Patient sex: F
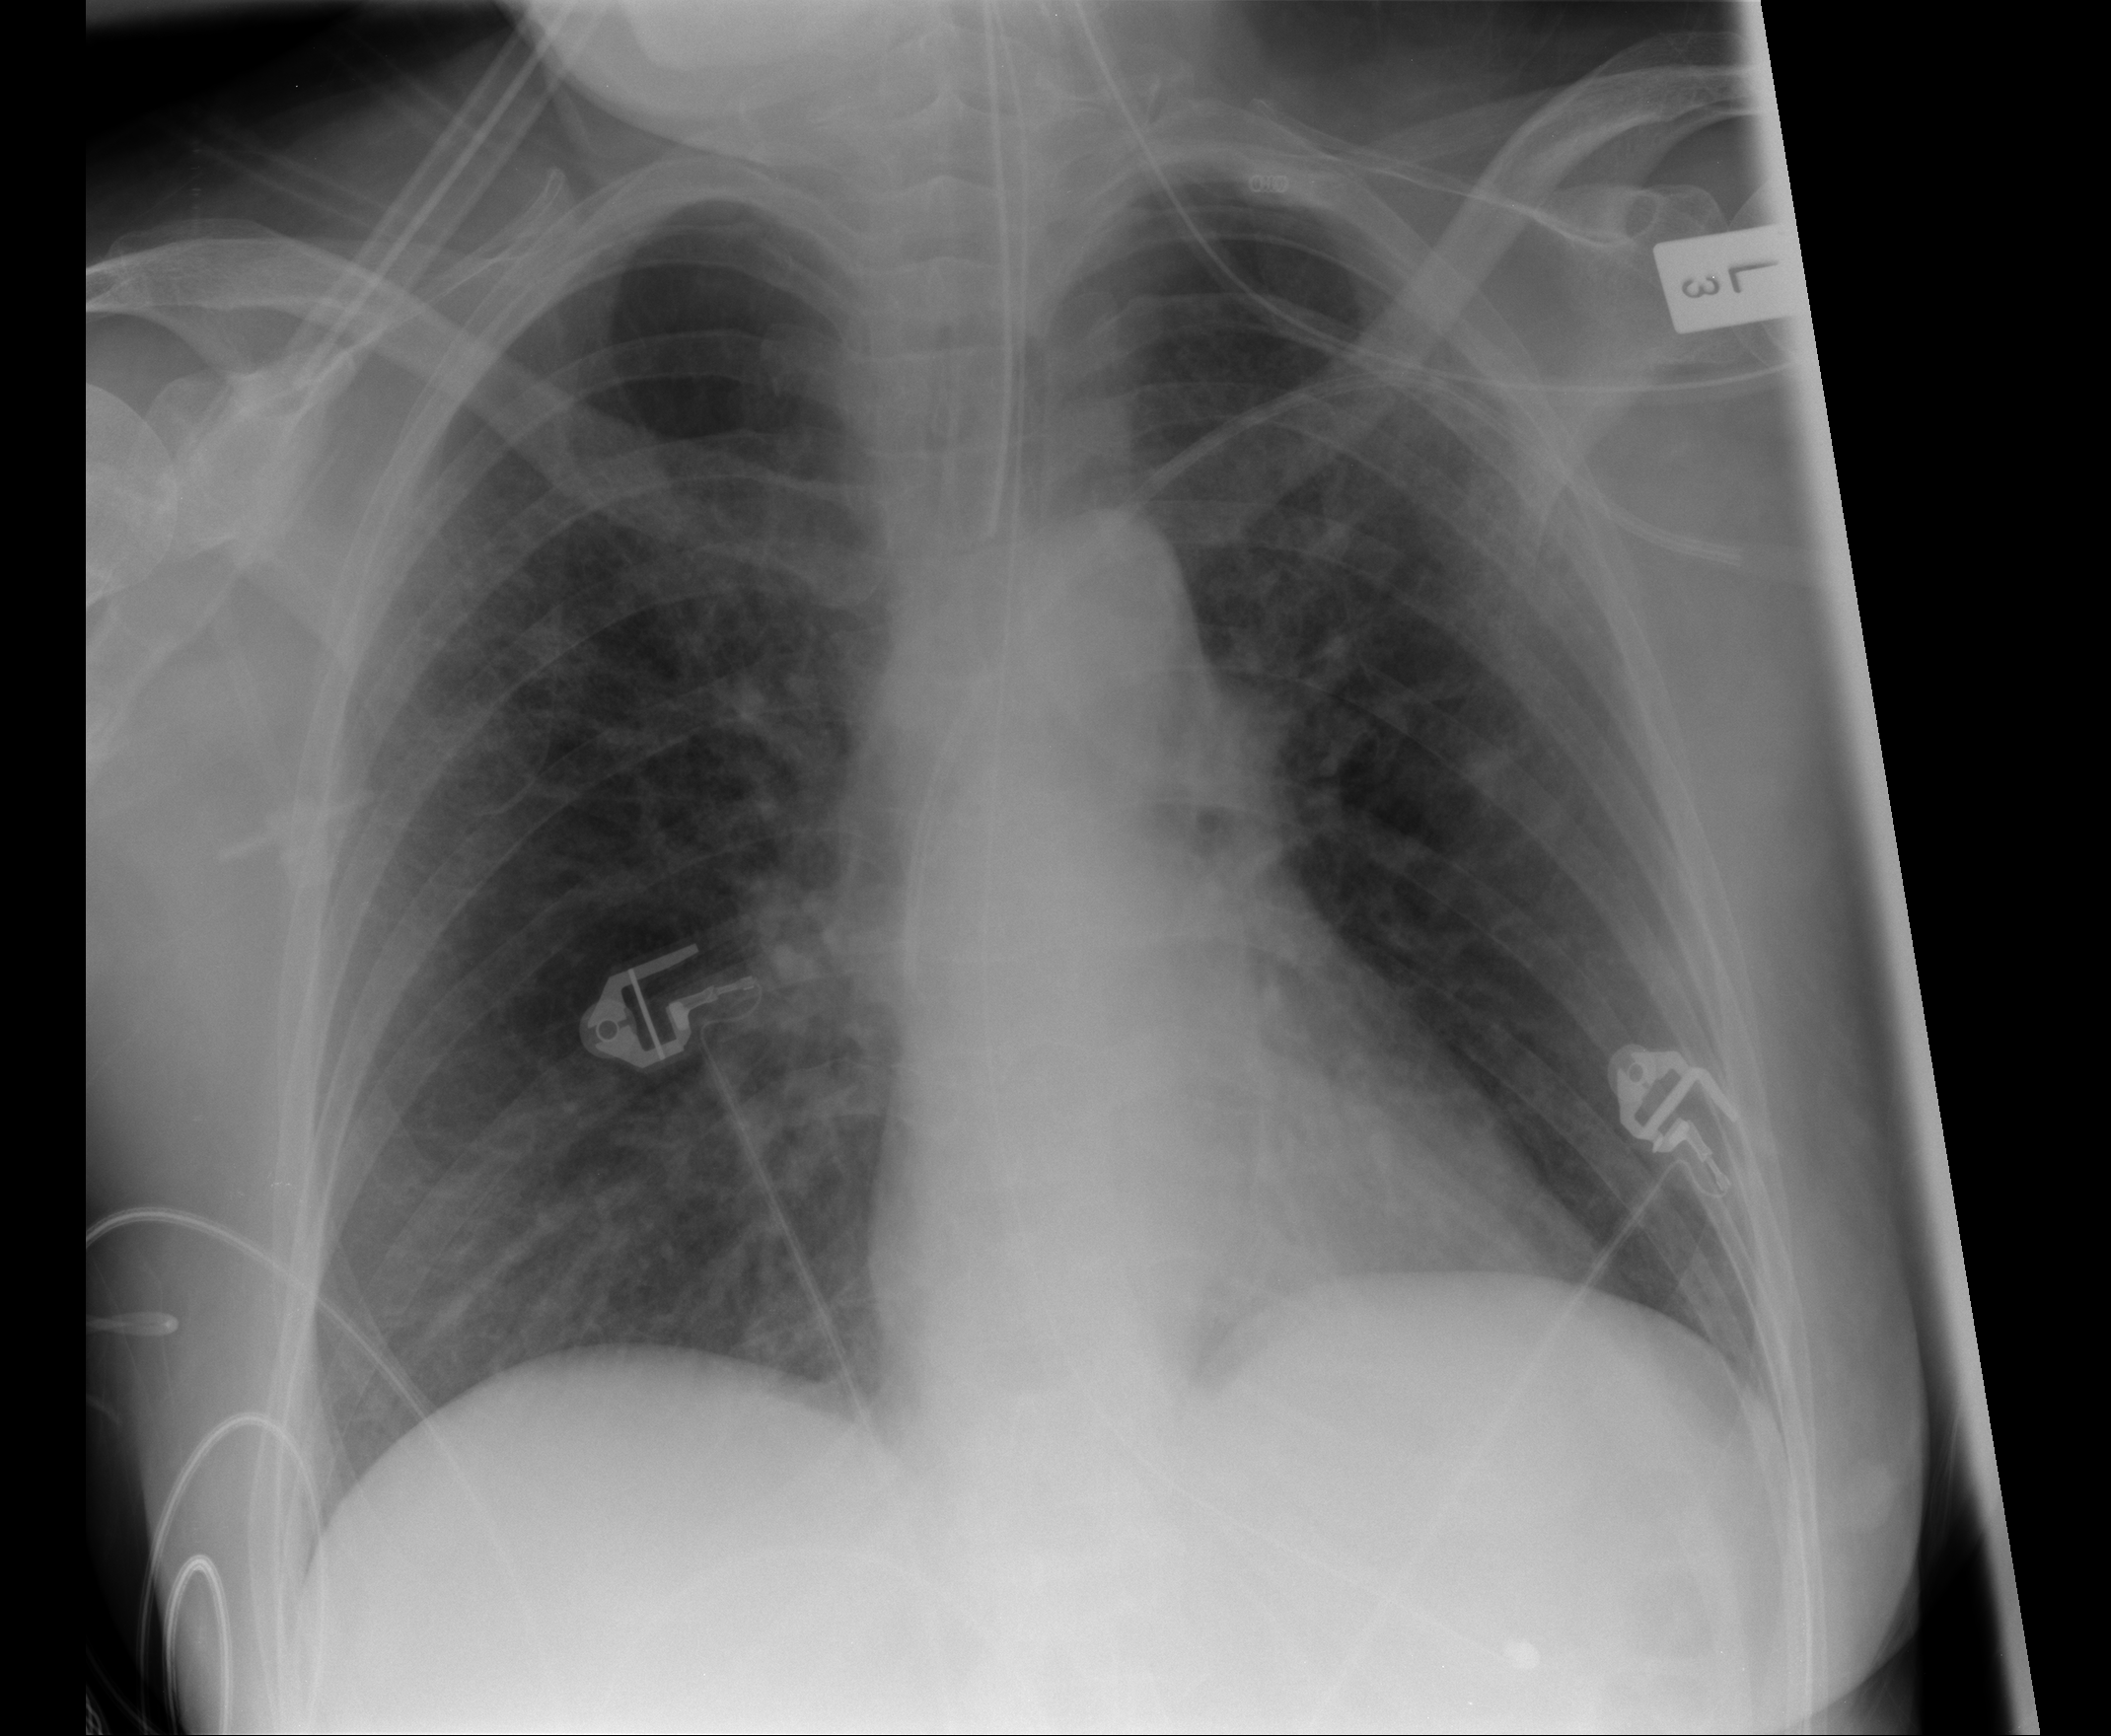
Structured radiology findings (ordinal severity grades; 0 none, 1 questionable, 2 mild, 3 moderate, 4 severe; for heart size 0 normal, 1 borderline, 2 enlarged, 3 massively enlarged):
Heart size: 0
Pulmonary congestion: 3
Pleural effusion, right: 0
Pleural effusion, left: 0
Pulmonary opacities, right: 2
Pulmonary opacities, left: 2
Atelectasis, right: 0
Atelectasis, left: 0